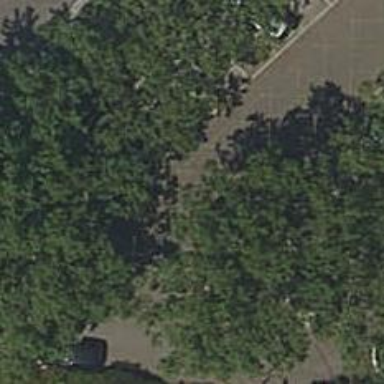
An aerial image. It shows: Paved parking aisle used as service road.